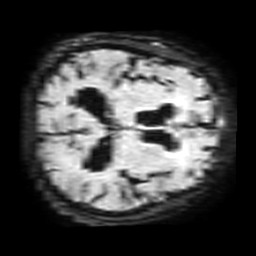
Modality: FLAIR
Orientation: axial
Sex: female
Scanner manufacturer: philips
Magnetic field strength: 1.5 T
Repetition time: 6 s
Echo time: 0.1019 s